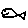
Label: fish